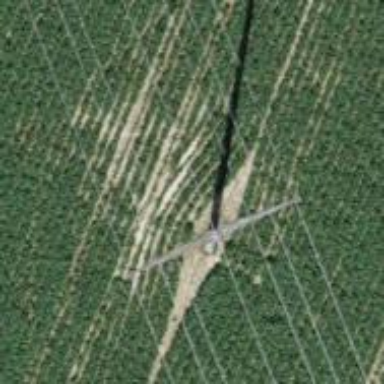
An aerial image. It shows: Power pole.